Question: I've never added a segmented control to a bottom toolbar without Interface Builder. I added the same segmented control to the navigation control toolbar without this issue. What am I doing wrong? Thank you.

'''
//enable UIToolbar
self.navigationController.toolbarHidden = NO;
//UISegmentedControl
NSArray *segmentedControlItems = [[NSArray alloc] initWithObjects:@"Day One",@"Day Two",nil];
self.segmentedCon = [[UISegmentedControl alloc] initWithItems:segmentedControlItems];
[segmentedControlItems release];
[self.segmentedCon addTarget:self action:@selector(daySegConIndexChange) forControlEvents:UIControlEventValueChanged];
[self.segmentedCon setSelectedSegmentIndex:0];
[self.segmentedCon setSegmentedControlStyle:UISegmentedControlStyleBar];
[self.segmentedCon setWidth:85.0 forSegmentAtIndex:0];
[self.segmentedCon setWidth:85.0 forSegmentAtIndex:1];
[self.segmentedCon setFrame:[self.navigationController.toolbar bounds]];
//bar button items
UIBarButtonItem *flexibaleSpaceBarButton = [[UIBarButtonItem alloc] initWithBarButtonSystemItem:UIBarButtonSystemItemFlexibleSpace target:nil action:nil];
UIBarButtonItem *segBarBtn = [[UIBarButtonItem alloc] initWithCustomView:self.segmentedCon];
//nsarray of tool bar items
NSArray *toolbarItems = [NSArray arrayWithObjects:flexibaleSpaceBarButton,segBarBtn,flexibaleSpaceBarButton,nil];
[self setToolbarItems:toolbarItems animated:YES];
[segBarBtn release];
'''
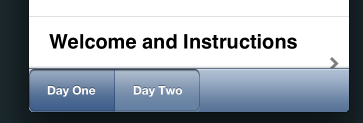
Answer: Try this instead..
'''
//UISegmentedControl
NSArray *segmentedControlItems = [[NSArray alloc] initWithObjects:@"Day One",@"Day Two",nil];
self.segmentedCon = [[UISegmentedControl alloc] initWithItems:segmentedControlItems];
[segmentedControlItems release];
[self.segmentedCon addTarget:self action:@selector(daySegConIndexChange) forControlEvents:UIControlEventValueChanged];
[self.segmentedCon setSelectedSegmentIndex:0];
[self.segmentedCon setSegmentedControlStyle:UISegmentedControlStyleBar];
//bar button items
UIBarButtonItem *flexibaleSpaceBarButton = [[UIBarButtonItem alloc] initWithBarButtonSystemItem:UIBarButtonSystemItemFlexibleSpace target:nil action:nil];
UIBarButtonItem *segBarBtn = [[UIBarButtonItem alloc] initWithCustomView:self.segmentedCon];
'''